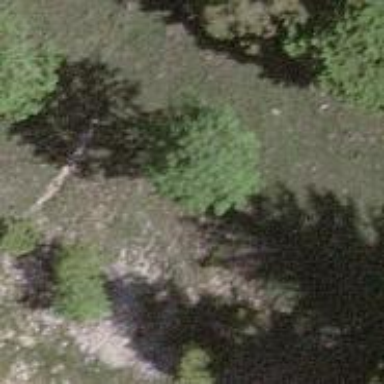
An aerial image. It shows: Single tag "natural: tree."